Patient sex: M
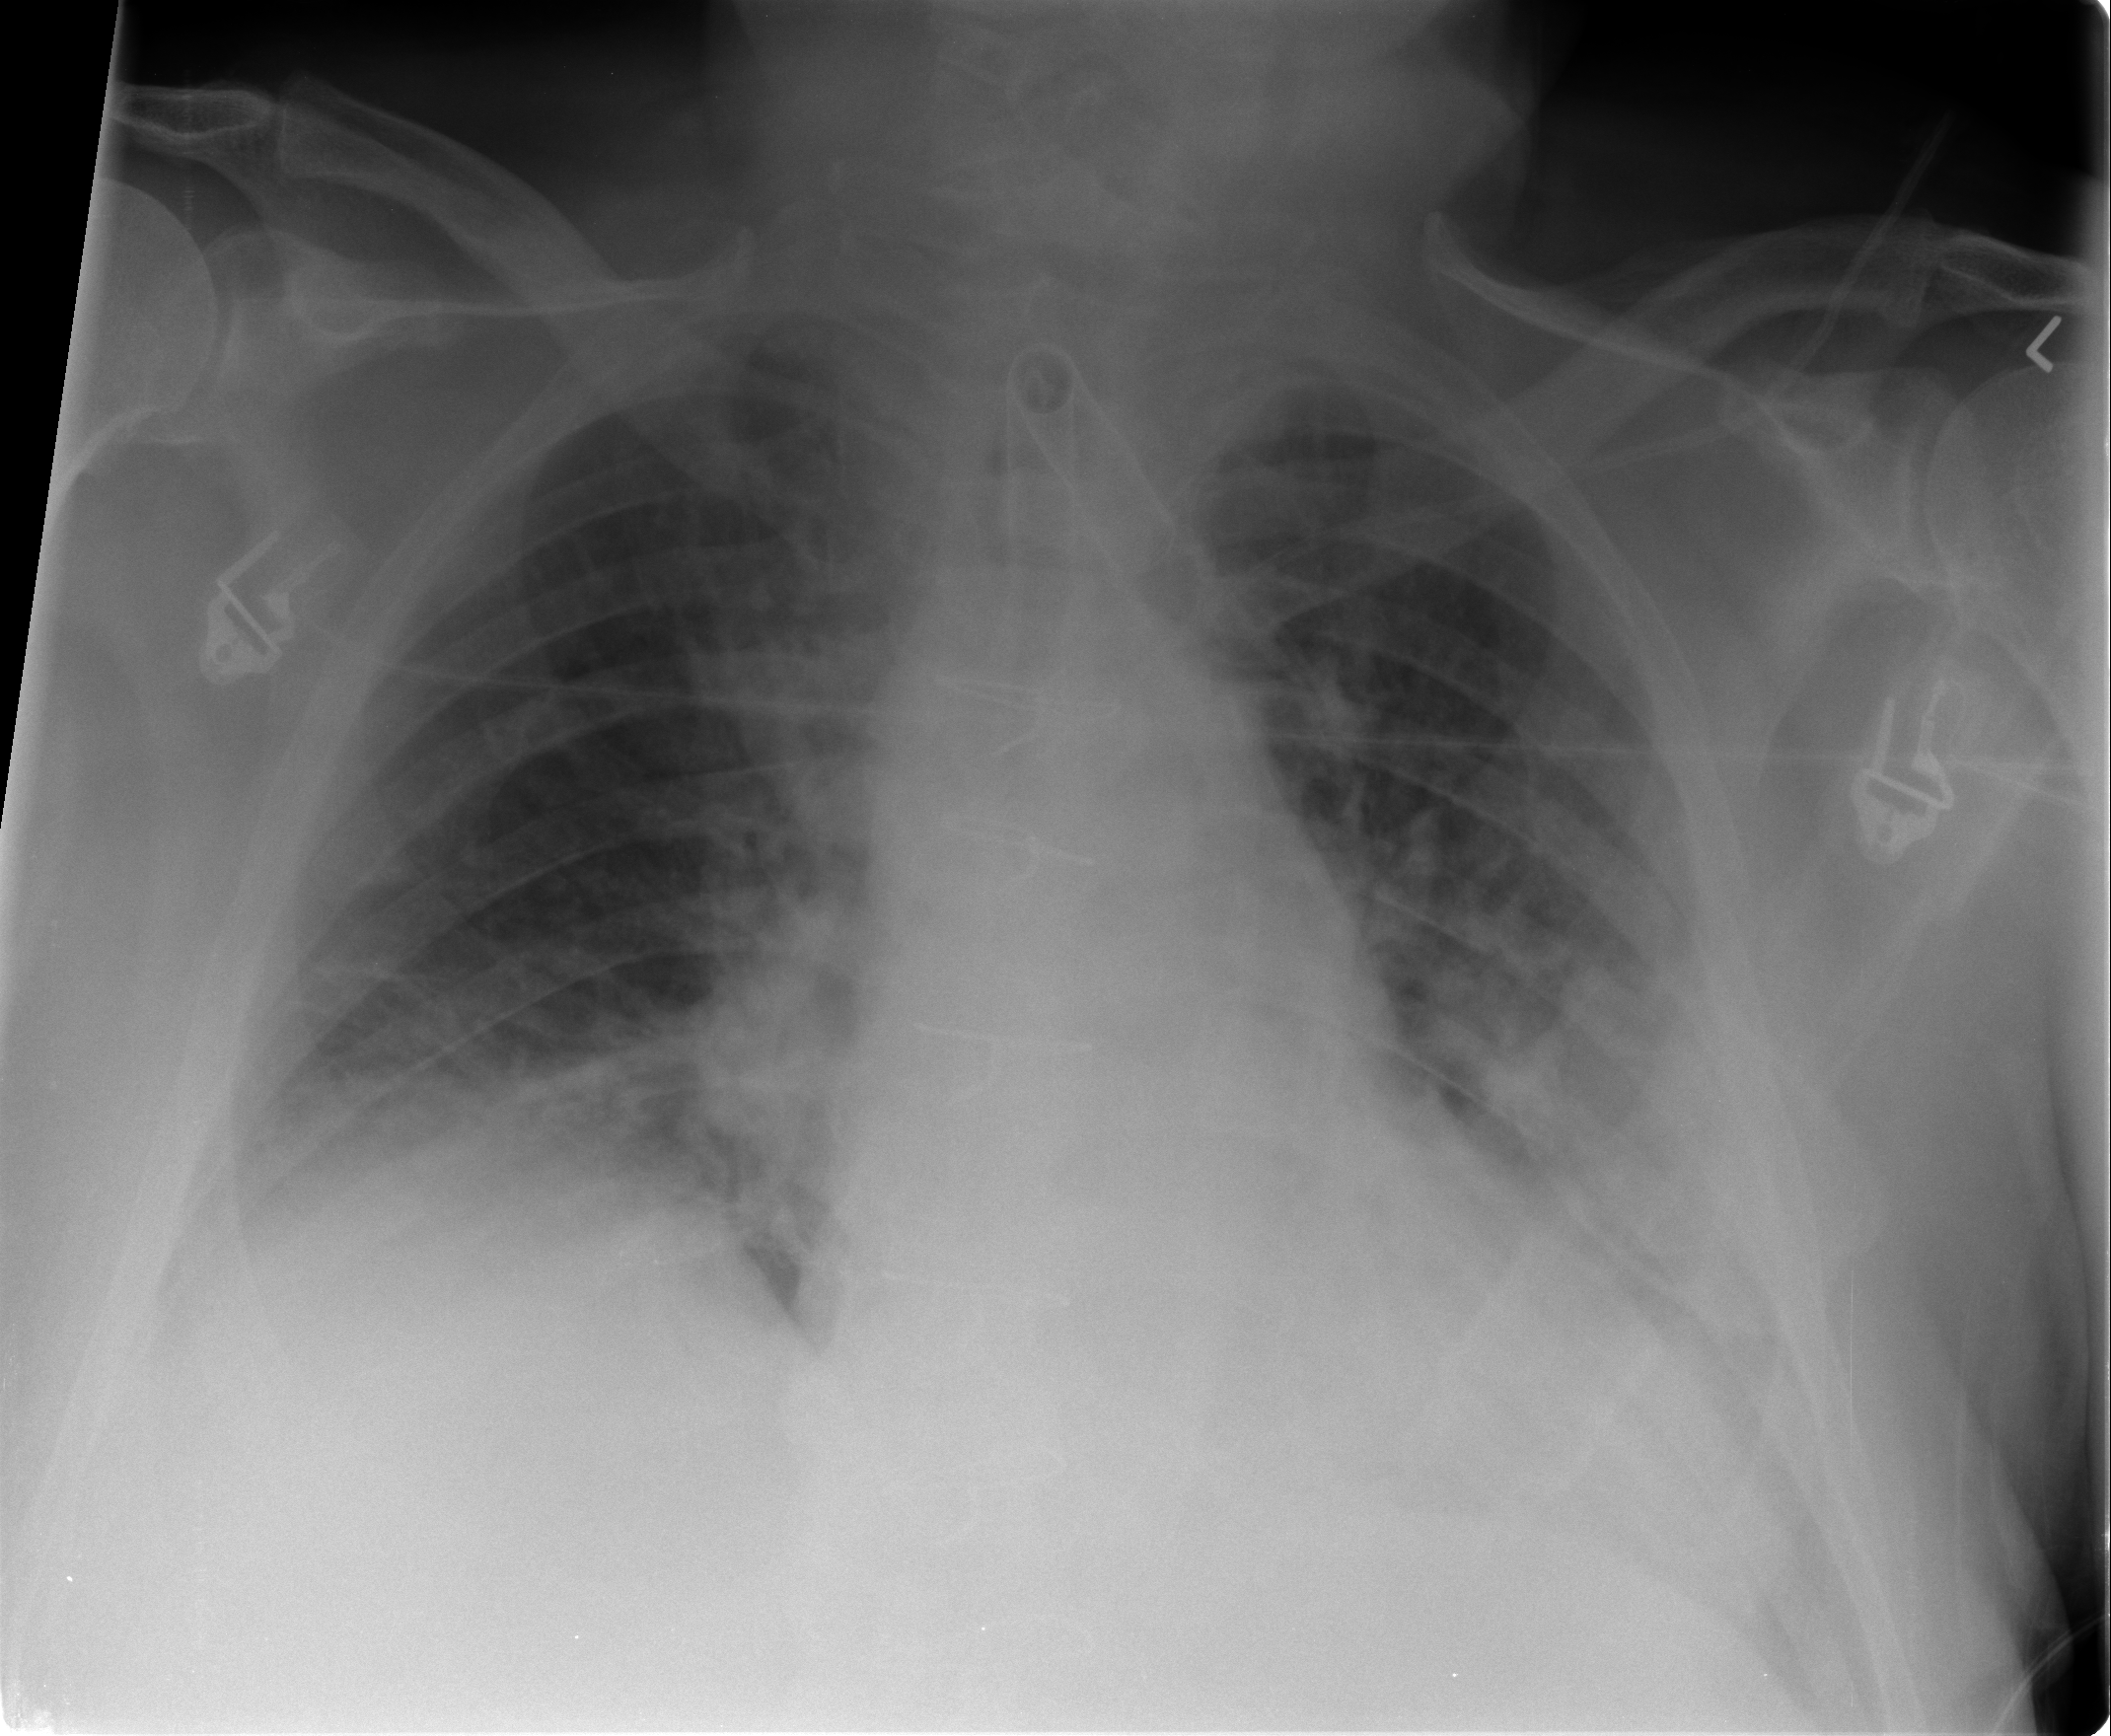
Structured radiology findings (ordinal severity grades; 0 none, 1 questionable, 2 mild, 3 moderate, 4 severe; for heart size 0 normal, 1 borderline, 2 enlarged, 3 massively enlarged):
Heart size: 2
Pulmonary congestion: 3
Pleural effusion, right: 2
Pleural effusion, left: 2
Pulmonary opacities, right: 0
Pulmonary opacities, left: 2
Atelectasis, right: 3
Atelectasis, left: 3